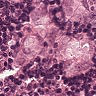
Metastatic tissue present: yes